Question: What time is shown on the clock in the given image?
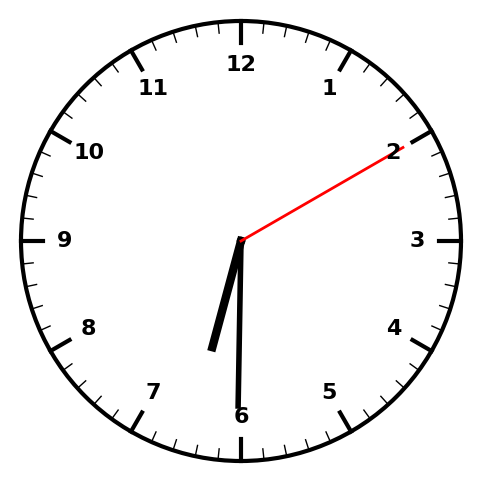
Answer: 06:30:10